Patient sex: F
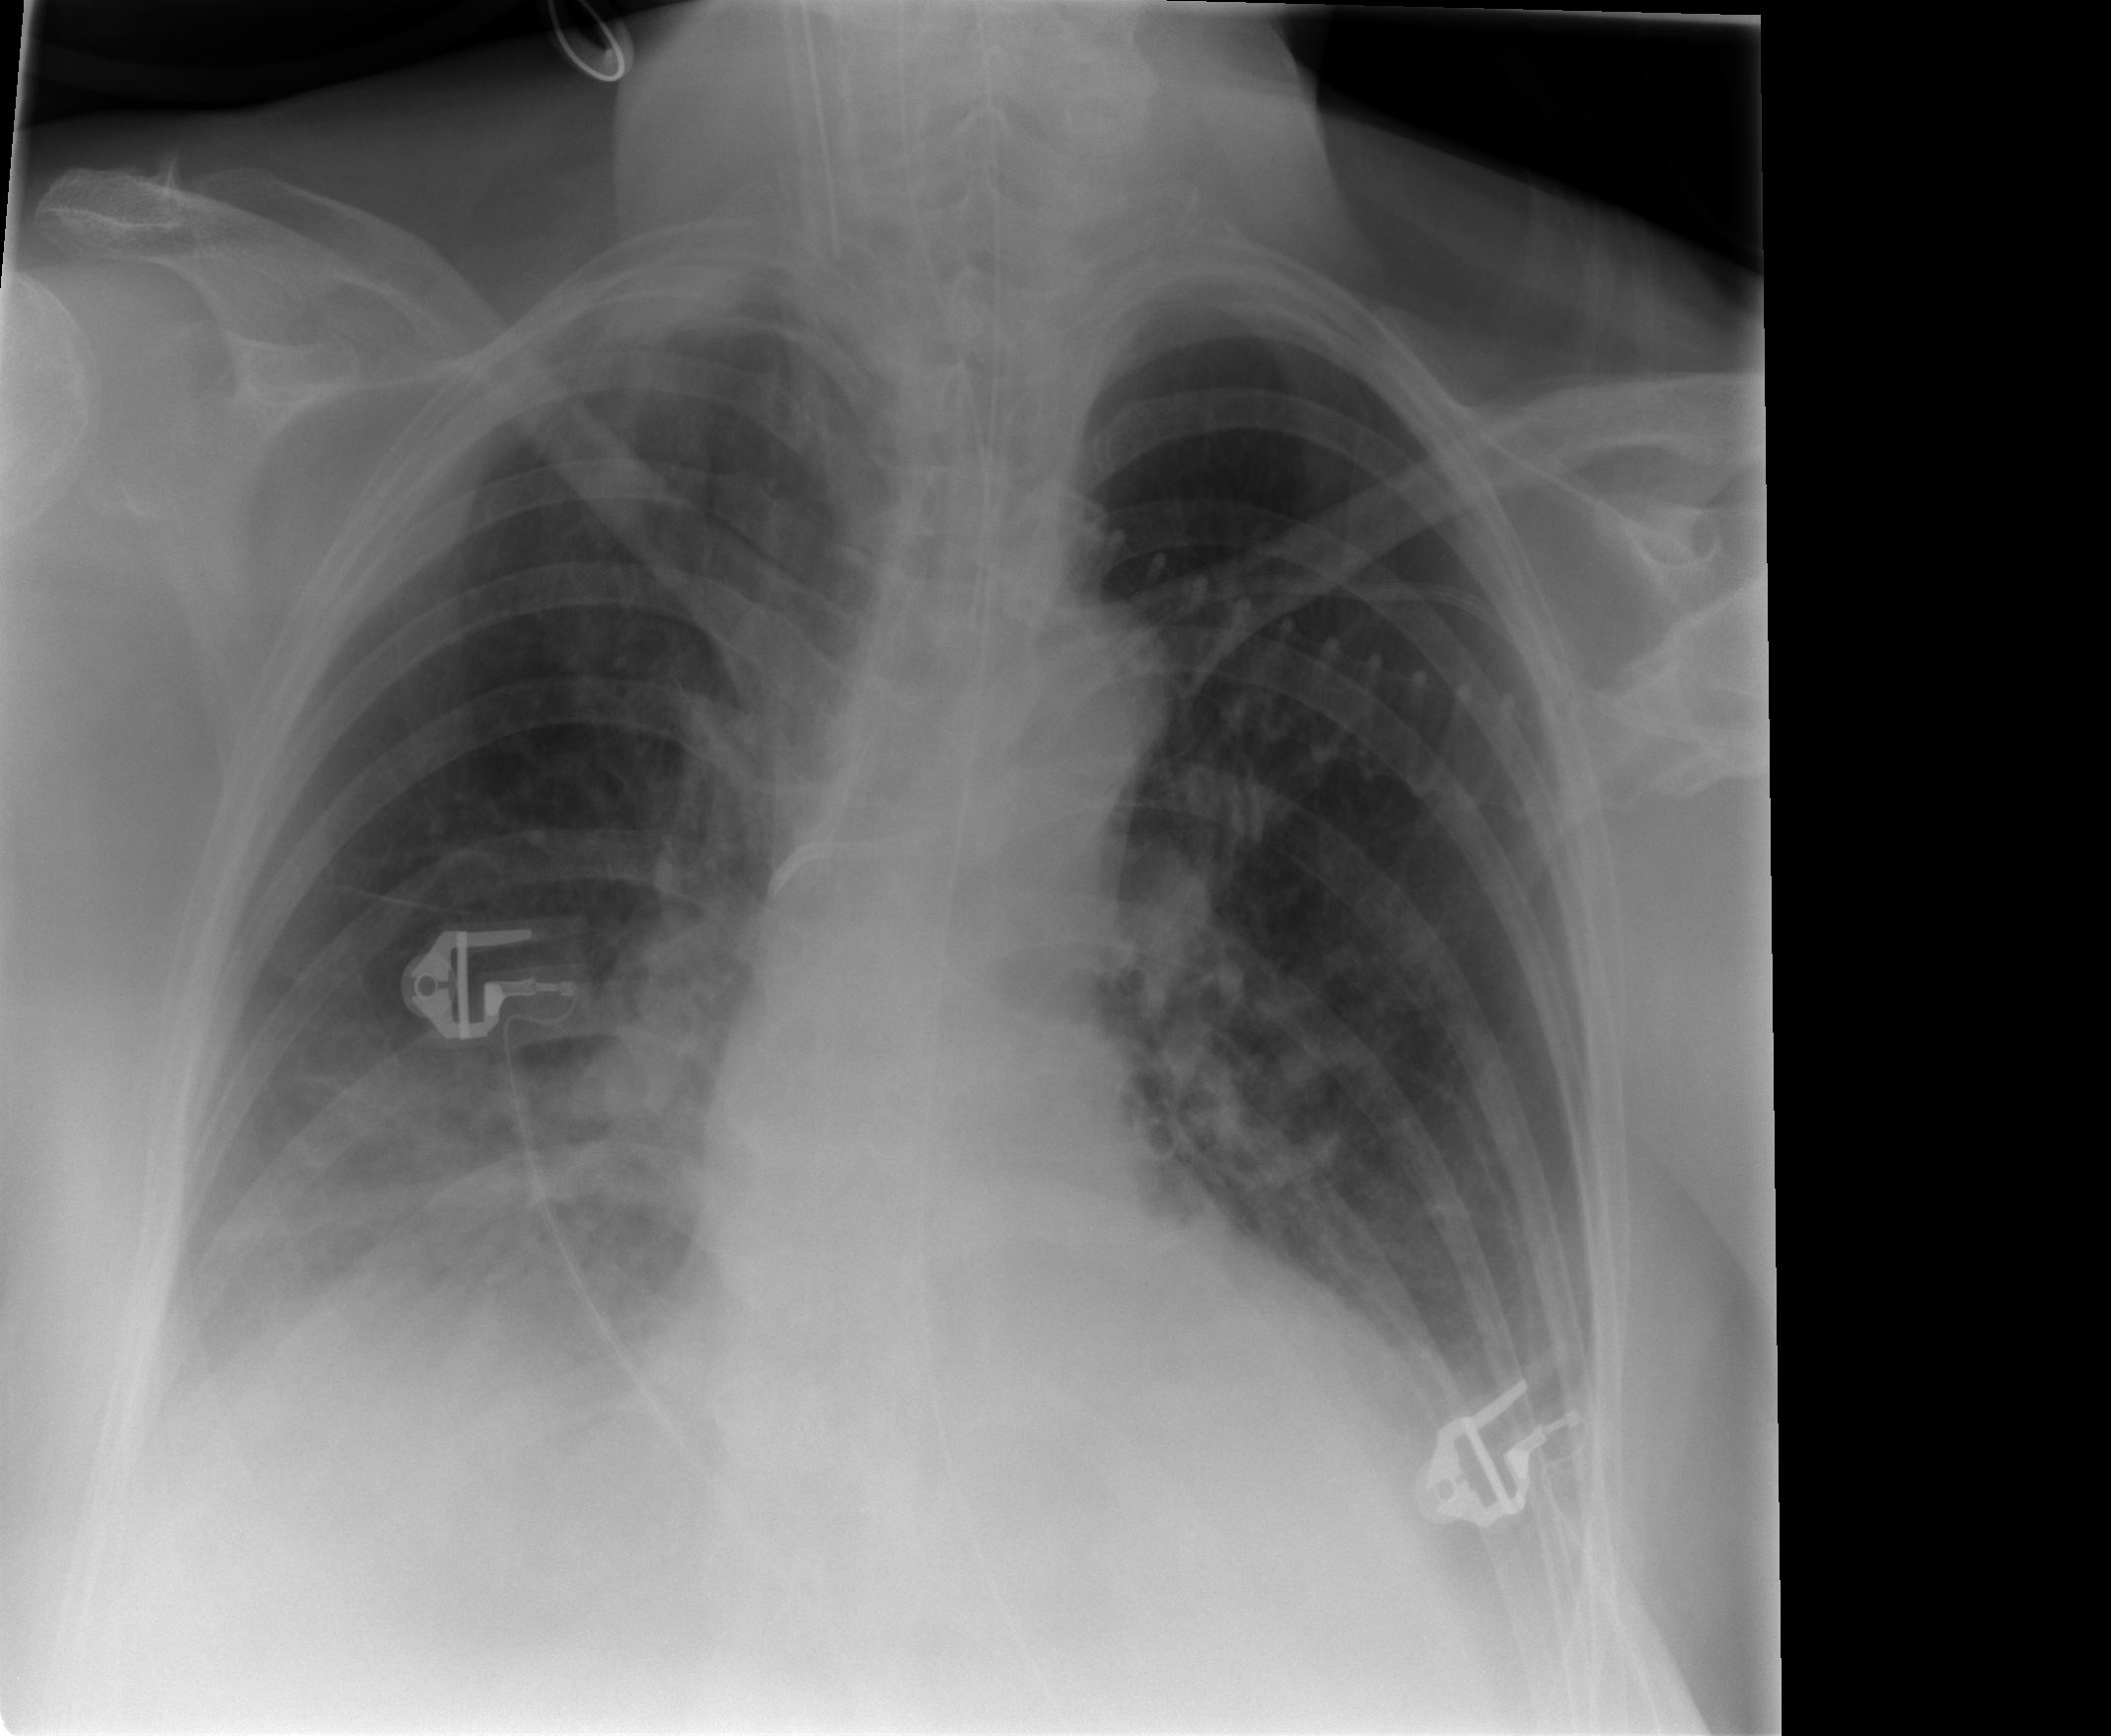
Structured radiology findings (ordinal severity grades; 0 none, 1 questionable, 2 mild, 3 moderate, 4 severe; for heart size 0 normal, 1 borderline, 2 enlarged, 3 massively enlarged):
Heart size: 0
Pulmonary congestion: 0
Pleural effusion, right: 2
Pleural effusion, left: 2
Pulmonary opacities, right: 1
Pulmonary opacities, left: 0
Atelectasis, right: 2
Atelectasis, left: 2